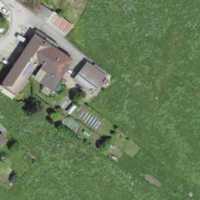
EUNIS habitat code: 24
Species observed at this site:
Eschscholzia californica